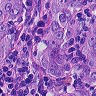
Metastatic tissue present: yes